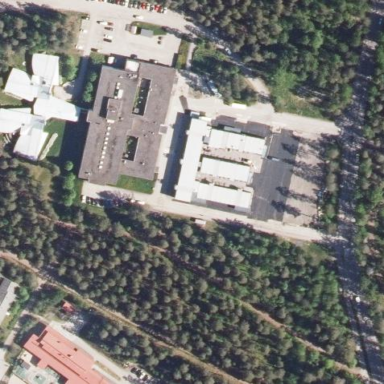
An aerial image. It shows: Healthcare facility identified as hospital.